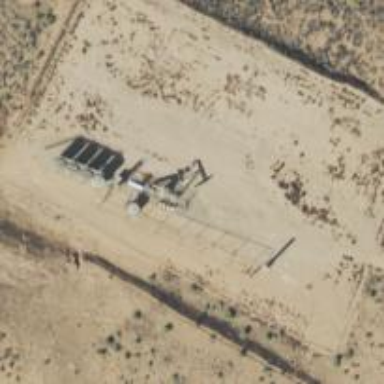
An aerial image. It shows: Petroleum well that is man-made.